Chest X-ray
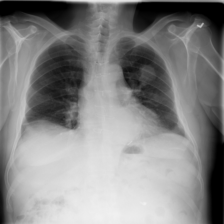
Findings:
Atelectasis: positive
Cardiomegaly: negative
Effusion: negative
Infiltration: negative
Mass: positive
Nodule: negative
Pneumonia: negative
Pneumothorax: negative
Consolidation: negative
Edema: negative
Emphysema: negative
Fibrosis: negative
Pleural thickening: negative
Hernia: negative